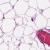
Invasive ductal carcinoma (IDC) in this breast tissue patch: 0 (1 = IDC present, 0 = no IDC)